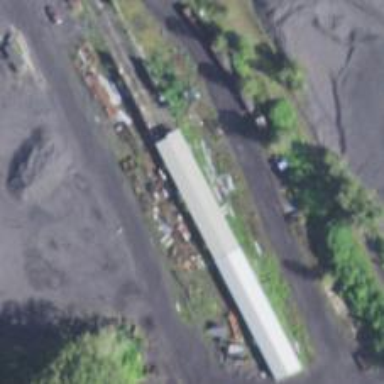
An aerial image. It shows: Abandoned railway yard.